Question: I have a shopping cart setup on my website using woocommerce and all is set up perfectly What i want to achive there is to create a custom radio buttons to select the option for delivery/pickup.
If a user will select pickup option then no shipping will be charged or if user will select the delivery option the $12.00 flat rate/order will be charged along with the timings which will save as a meta key and value later on creating order.
Following is an image to elaborate this perfectly

TO achieve this i had already created a custom plugin also where i stuck to add shipping amount. The question is asked here: <URL>
but i didn't get any response. Any help will be really appritiated.
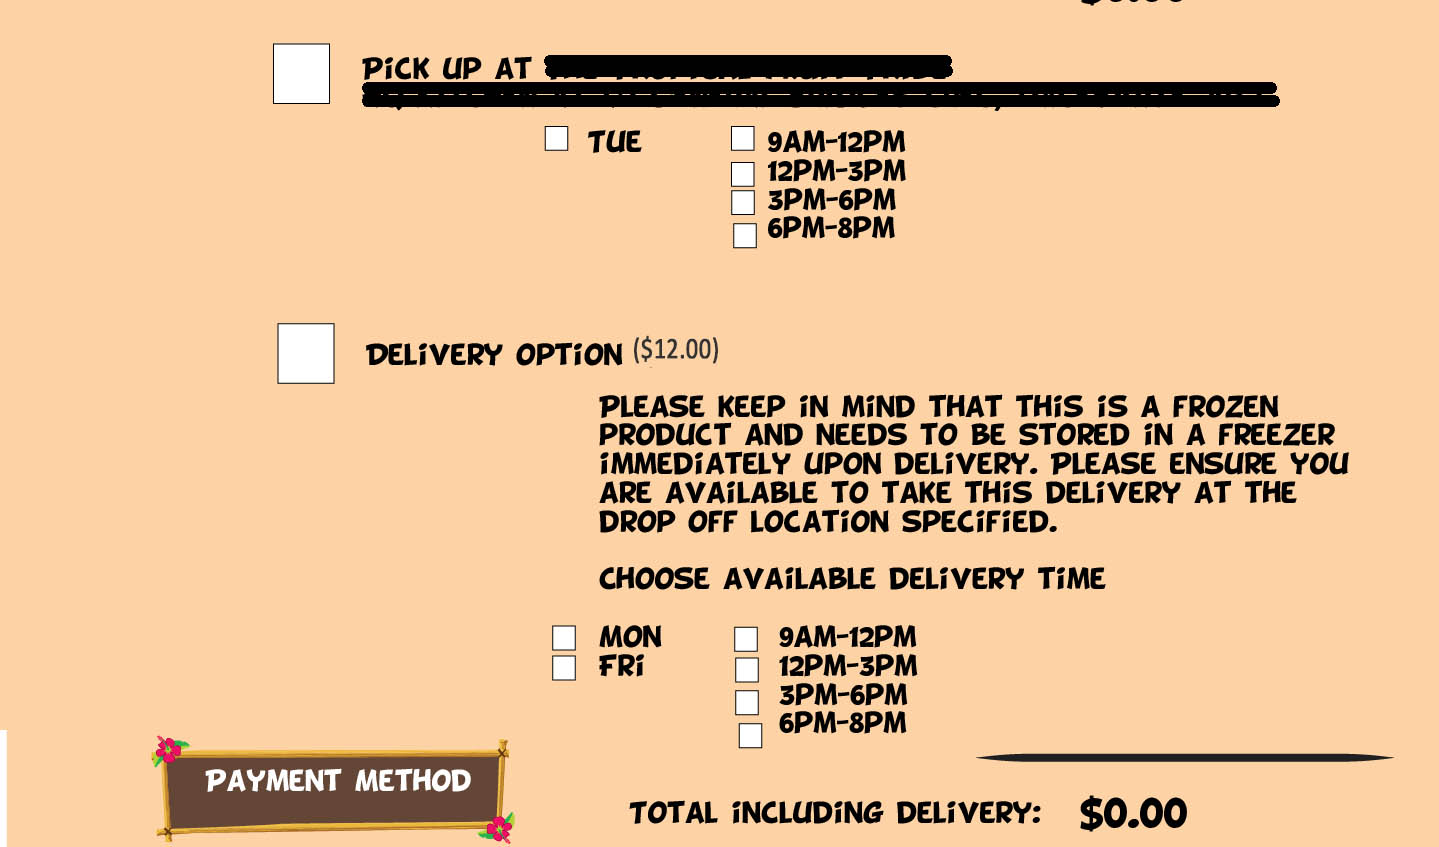
Answer: correct answer is posted here <URL>
using following hook
'''
function woo_add_cart_fee() {
WC()->cart->add_fee('Shipping ', WC()->session->get('ship_val'));
}
add_action('woocommerce_cart_calculate_fees', 'woo_add_cart_fee');
'''
and the date can be inserted by adding a custom field on the cart page using <URL>